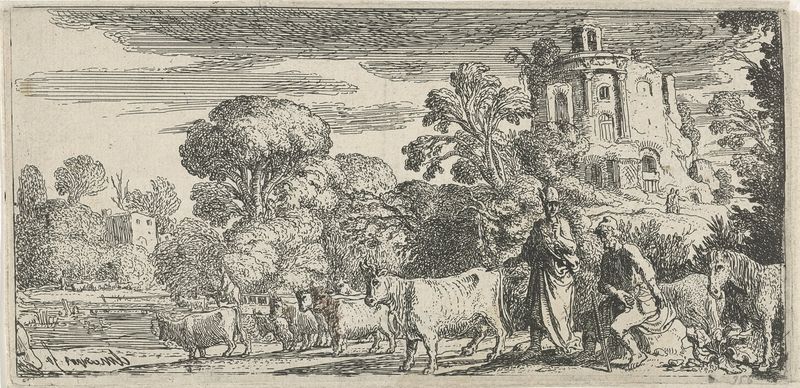
Titel: Mercurius en Battus
Künstler: Nicolaes Moeyaert
Standort: Amsterdam
Institution: Rijksmuseum
Schlagwörter: baum, wolken, bäume, see, gebäude, haus, schloss, weg, häuser, kühe, wald, pferd, turm, holzschnitt, kuh, woken, ruine, rinder, burg, schwarz weiß, stich, kupferstich, ochsen, hirte, hirten, ziege, ziegen, rindvieh, seee, viehtreier